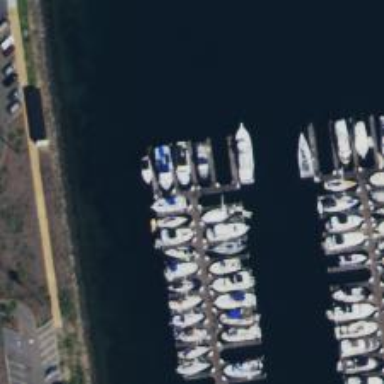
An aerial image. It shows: Pier with mooring facilities.